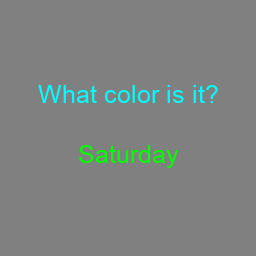
Color: lime
Background color: gray
Question text color: cyan